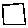
Label: square